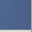
Piece: xx